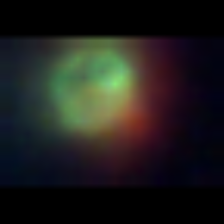
Taxon: NanoPlankton
Group: Other